Question: Ok, here is my problem:
I have created a UserControl named MultiImage, which is composed by a two images, one bigger than the other.

What I am trying to do in the MainWindow is that, when you press a given RadioButton, one of the two images changes it source (2 RadioButtons change the big image and 3 change the little one). In the design view of the MultiImage class I can see the elements, but in the design view of the MainWindow, the object doesn't appear, and once you start the application it keeps not appearing, even if you click on the RadioButtons.
The code is the following:
'''
<Window x:Class="MultiElementImage.MainWindow"
xmlns="http://schemas.microsoft.com/winfx/2006/xaml/presentation"
xmlns:x="http://schemas.microsoft.com/winfx/2006/xaml"
xmlns:local="clr-namespace:MultiElementImage"
Title="MainWindow" Height="350" Width="525">
<Grid>
<local:MultiImage x:Name="image1" Width="Auto" Height="Auto" Margin="10,10,208,10" />
<RadioButton Content="Laptop" GroupName="mainIcon" HorizontalAlignment="Left" Margin="335,97,0,0" VerticalAlignment="Top" Checked="RadioButton_Checked_1"/>
<RadioButton Content="Trash can" GroupName="mainIcon" HorizontalAlignment="Left" Margin="335,117,0,0" VerticalAlignment="Top" Checked="RadioButton_Checked_2"/>
<RadioButton Content="Warning" GroupName="stateIcon" HorizontalAlignment="Left" Margin="335,158,0,0" VerticalAlignment="Top" Checked="RadioButton_Checked_3"/>
<RadioButton Content="Battery" GroupName="stateIcon" HorizontalAlignment="Left" Margin="335,178,0,0" VerticalAlignment="Top" Checked="RadioButton_Checked_4"/>
<RadioButton Content="Error" GroupName="stateIcon" HorizontalAlignment="Left" Margin="335,198,0,0" VerticalAlignment="Top" Checked="RadioButton_Checked_5"/>
</Grid>
</Window>
'''
'''
public partial class MainWindow : Window
{
public MainWindow()
{
InitializeComponent();
}
private void RadioButton_Checked_1(object sender, RoutedEventArgs e)
{
image1.mainIcon.Source = new BitmapImage(new Uri("Images/laptop.png", UriKind.Relative));
}
private void RadioButton_Checked_2(object sender, RoutedEventArgs e)
{
image1.mainIcon.Source = new BitmapImage(new Uri("Images/trashcan.png", UriKind.Relative));
}
private void RadioButton_Checked_3(object sender, RoutedEventArgs e)
{
image1.statusIcon.Source = new BitmapImage(new Uri("Images/warning.png", UriKind.Relative));
}
private void RadioButton_Checked_4(object sender, RoutedEventArgs e)
{
image1.statusIcon.Source = new BitmapImage(new Uri("Images/battery.png", UriKind.Relative));
}
private void RadioButton_Checked_5(object sender, RoutedEventArgs e)
{
image1.statusIcon.Source = new BitmapImage(new Uri("Images/null.png", UriKind.Relative));
}
}
'''
'''
<UserControl x:Class="MultiElementImage.MultiImage"
xmlns="http://schemas.microsoft.com/winfx/2006/xaml/presentation"
xmlns:x="http://schemas.microsoft.com/winfx/2006/xaml"
xmlns:mc="http://schemas.openxmlformats.org/markup-compatibility/2006"
xmlns:d="http://schemas.microsoft.com/expression/blend/2008"
mc:Ignorable="d"
d:DesignHeight="300" d:DesignWidth="300">
<Grid>
<Image Name="mainIcon" HorizontalAlignment="Left" Height="300" VerticalAlignment="Top" Width="300" Source="Images/laptop.png"/>
<Image Name="statusIcon" HorizontalAlignment="Left" Height="Auto" Margin="190,10,0,0" VerticalAlignment="Top" Width="Auto" Source="Images/null.png"/>
</Grid>
</UserControl>
'''
'''
public partial class MultiImage : UserControl
{
public MultiImage()
{
this.mainIcon = new Image();
this.mainIcon.Source = new BitmapImage(new Uri("Images/laptop.png", UriKind.Relative));
this.statusIcon = new Image();
this.statusIcon.Source = new BitmapImage(new Uri("Images/warning.png", UriKind.Relative));
}
}
'''
I have tried putting 2 Image objects and changing them with the RadioButtons to check if the route for the images is correct, and it worked, but I want to use the UserControl so I can easily put the status icon wherever I need. Any thoughts about what could be happening?
Thanks in advance!
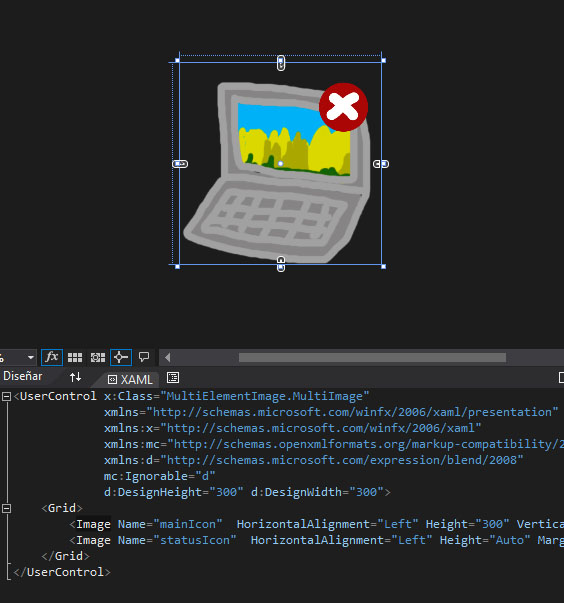
Answer: The problem is the code in your UserControl's constructor. It replaces the XAML-defined elements 'mainIcon' and 'statusIcon' by new 'Image'controls, but does not add them to the Grid. Hence they are not visible, and therefore setting their 'Source' property has no visual effect.
Just remove all your code and call 'InitializeComponent':
'''
public MultiImage()
{
InitializeComponent();
}
'''